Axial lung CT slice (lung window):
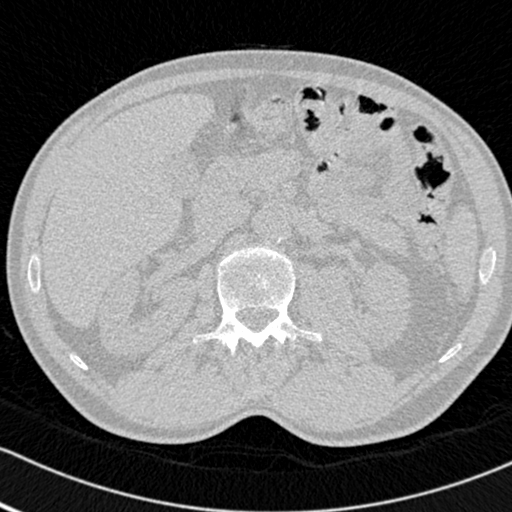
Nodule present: no